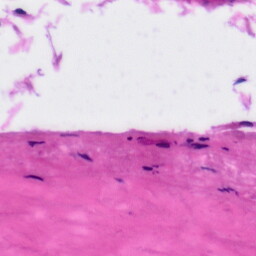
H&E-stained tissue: Tonsil